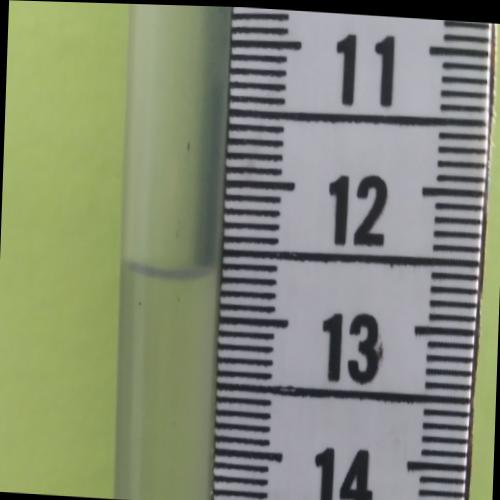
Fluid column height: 12.7 cm